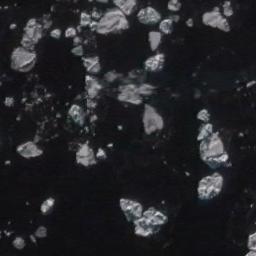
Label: sea_ice